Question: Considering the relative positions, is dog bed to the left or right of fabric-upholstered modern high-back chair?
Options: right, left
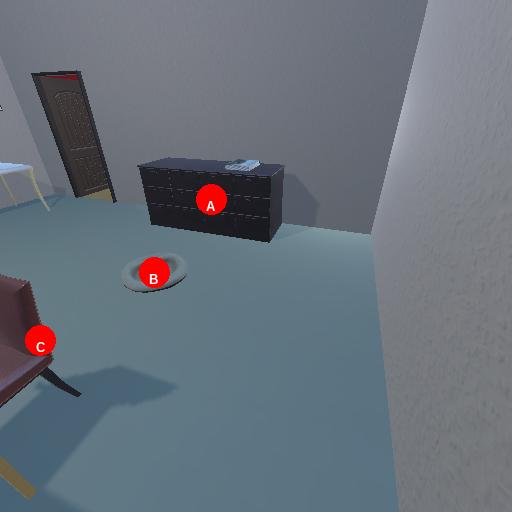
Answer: right